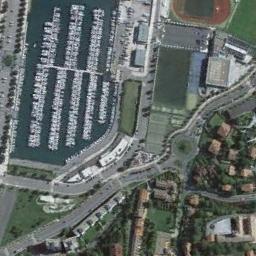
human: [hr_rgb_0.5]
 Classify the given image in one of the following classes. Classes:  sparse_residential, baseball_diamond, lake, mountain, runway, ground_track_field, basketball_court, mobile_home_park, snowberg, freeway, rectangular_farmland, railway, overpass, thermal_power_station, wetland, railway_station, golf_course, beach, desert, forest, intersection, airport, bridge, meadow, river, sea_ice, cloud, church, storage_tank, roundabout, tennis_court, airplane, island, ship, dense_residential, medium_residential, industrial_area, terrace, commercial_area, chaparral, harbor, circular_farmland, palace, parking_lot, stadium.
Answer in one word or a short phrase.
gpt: harbor